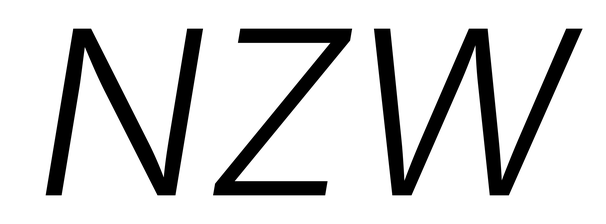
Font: Inter-Italic_Light_Italic